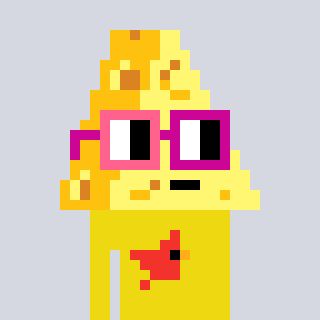
a pixel art character with square pink and red glasses, a cheese-shaped head and a yellow-colored body on a cool background